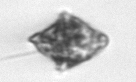
Label: Kryptoperidinium_triquetrum